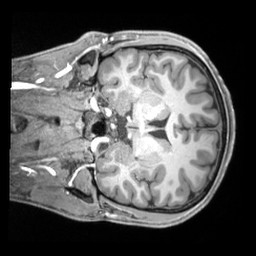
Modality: T1w
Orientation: coronal
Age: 21
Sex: male
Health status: ill
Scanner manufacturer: siemens
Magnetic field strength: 3 T
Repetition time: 2.2 s
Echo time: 0.00218 s